Question: I have an ASP.NET record (in a grid view) like this:
'''
<ItemTemplate>
<asp:ImageButton ID="btnSearchDeleteProperty" runat="server" ImageUrl="~/Images/delete2.png"
OnClientClick="return confirm ( 'Are you sure you want to DELETE this record?' )" CommandArgument='<%# Eval("PropertyID") %>'
OnCommand="_SearchDeletePropertyBtn_Command" ToolTip="Delete property" />
</ItemTemplate
'''
>
Of course, it appears that confirmation popup:

Well, I remember in old visual basic 6, for application desktop there were these kind of popups:info, delete etc.
Is there a way to call the delete one here?
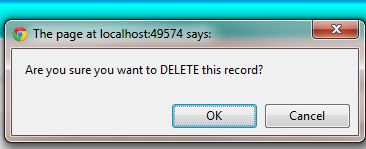
Answer: You're going to need to create your own confirm dialog, because the standard confirm dialog will not let you add anything to it.
Take a look at jQuery UI dialog:
<URL>